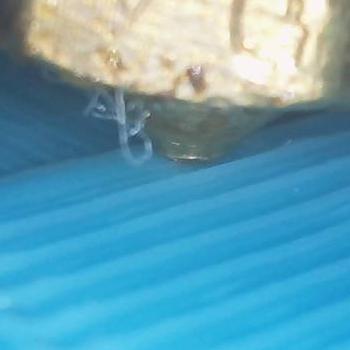
Flow rate: 158%